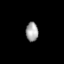
Tissue: lung
Cell type: Epithelial cells
Senescence score: 0.163
Nuclear area (px): 231
Mean DAPI intensity: 163.195